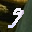
Label: 9